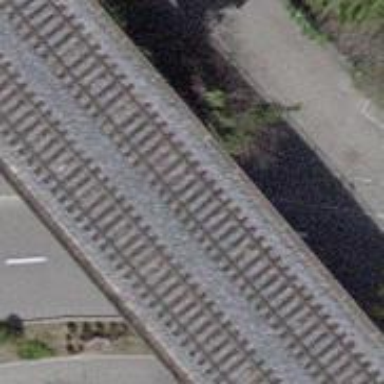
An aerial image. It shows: Bridge with single railway track electrified by contact line.